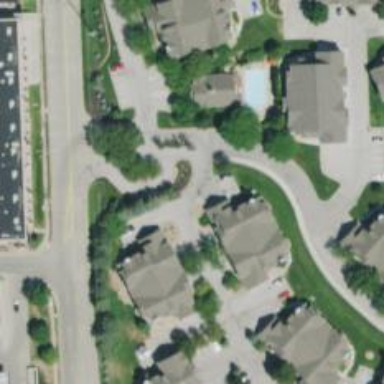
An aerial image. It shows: Living street.